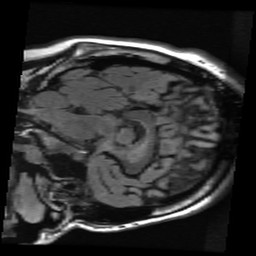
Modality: FLAIR
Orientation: sagittal
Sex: male
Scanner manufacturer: ge
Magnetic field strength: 3 T
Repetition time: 9 s
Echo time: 0.1218 s